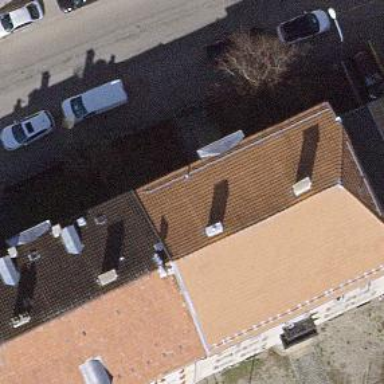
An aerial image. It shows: Apartments building with side-hipped roof shape.